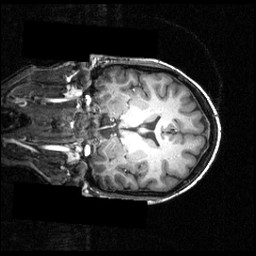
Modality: T1w
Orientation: coronal
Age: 27
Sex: female
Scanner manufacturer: siemens
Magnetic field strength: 3.951 T
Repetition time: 1.5 s
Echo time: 0.00335 s